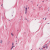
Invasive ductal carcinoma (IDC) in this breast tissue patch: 0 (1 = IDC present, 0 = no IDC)